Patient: sex M, age 71
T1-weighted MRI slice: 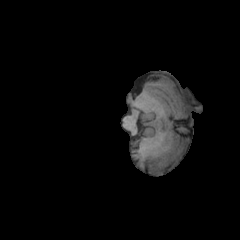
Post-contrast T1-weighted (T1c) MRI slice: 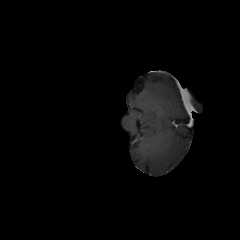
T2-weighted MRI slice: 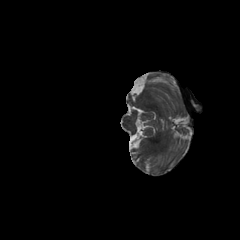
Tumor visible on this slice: no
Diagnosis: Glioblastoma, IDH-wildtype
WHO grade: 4